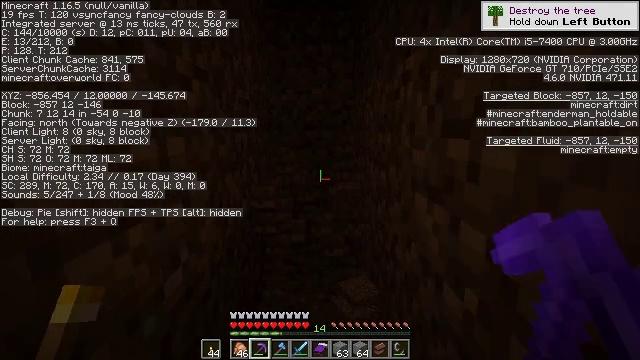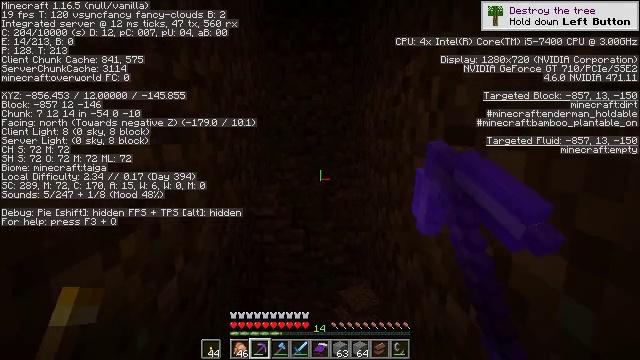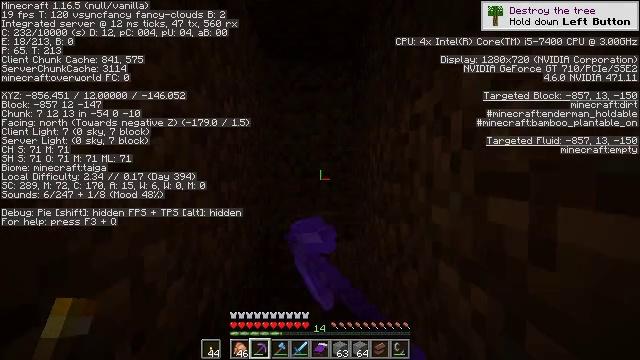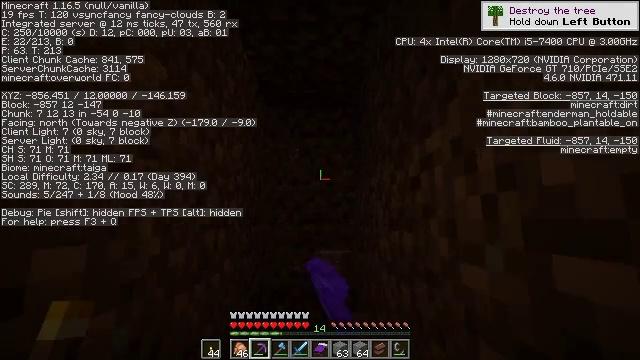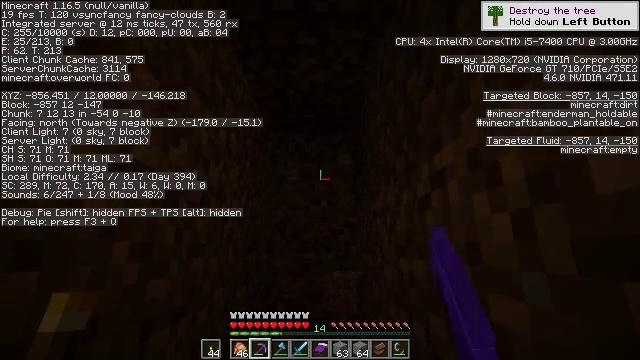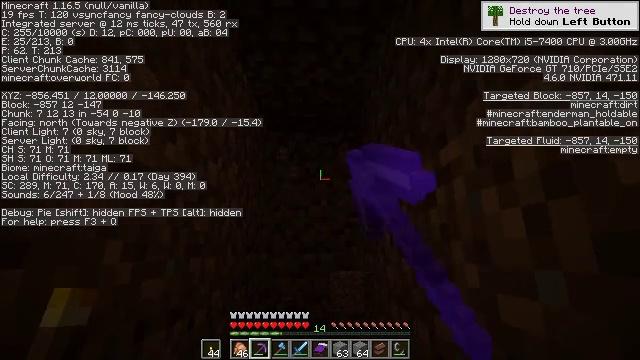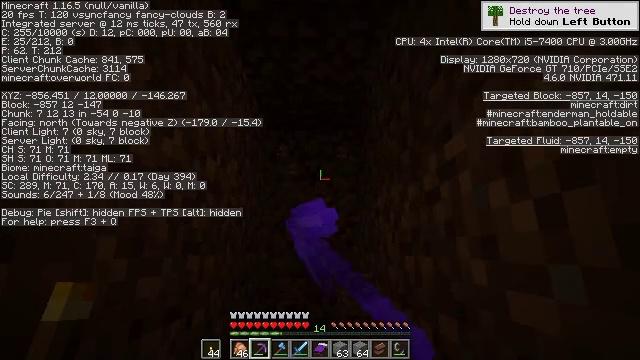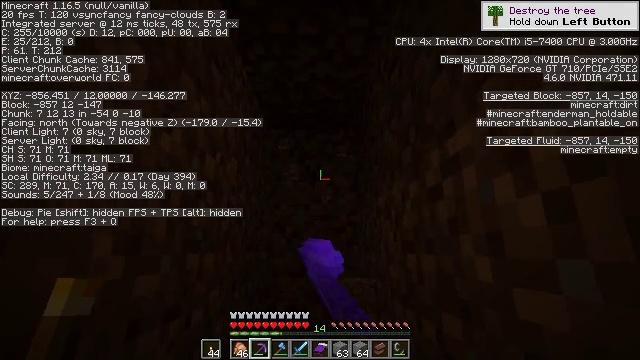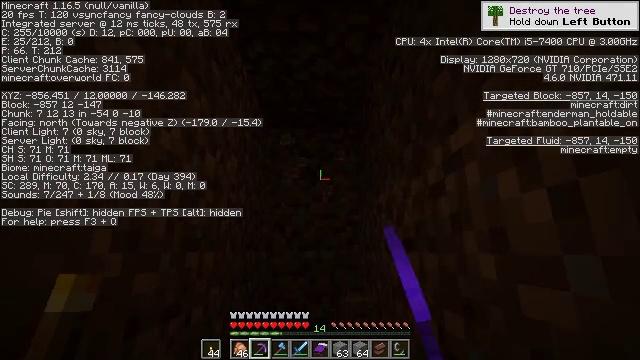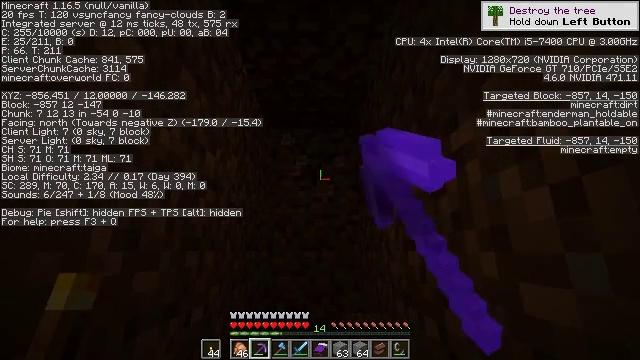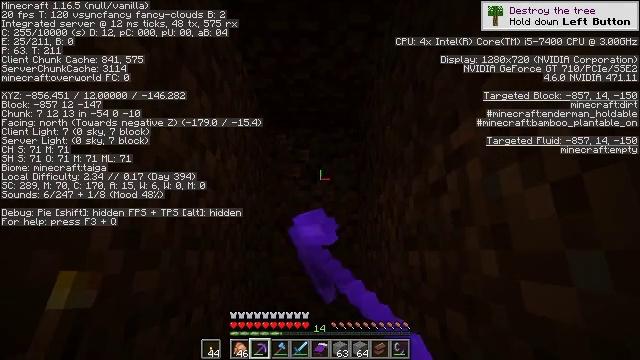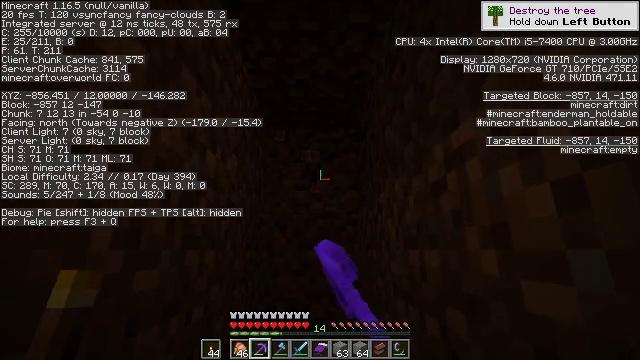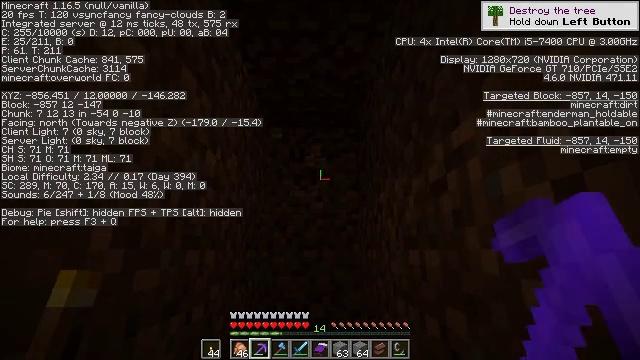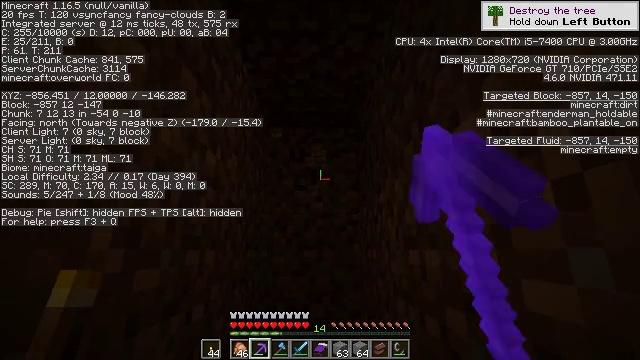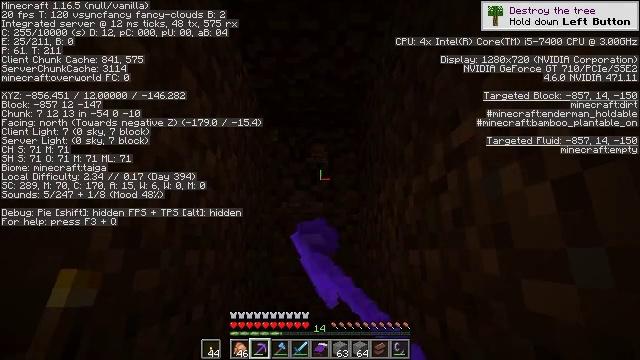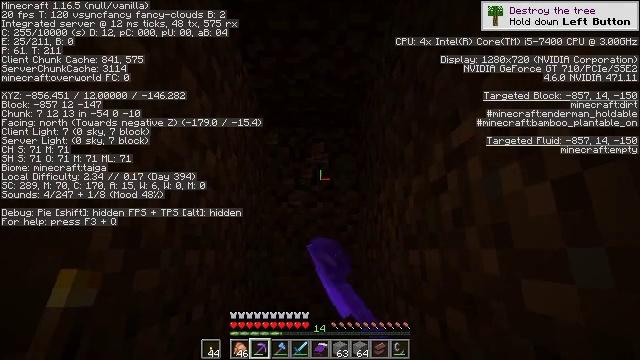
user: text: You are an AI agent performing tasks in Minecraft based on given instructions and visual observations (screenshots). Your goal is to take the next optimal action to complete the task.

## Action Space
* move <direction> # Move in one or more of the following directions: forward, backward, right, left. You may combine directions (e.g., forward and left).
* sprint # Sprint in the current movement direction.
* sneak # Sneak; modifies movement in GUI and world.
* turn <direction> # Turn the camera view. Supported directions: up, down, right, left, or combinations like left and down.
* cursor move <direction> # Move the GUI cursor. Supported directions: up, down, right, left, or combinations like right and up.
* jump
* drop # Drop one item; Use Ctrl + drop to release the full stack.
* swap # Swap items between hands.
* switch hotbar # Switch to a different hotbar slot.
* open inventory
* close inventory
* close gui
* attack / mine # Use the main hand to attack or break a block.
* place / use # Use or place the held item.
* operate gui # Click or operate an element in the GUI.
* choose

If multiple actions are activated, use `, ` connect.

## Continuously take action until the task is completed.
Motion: motion action
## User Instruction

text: Mine dirt from the ground.
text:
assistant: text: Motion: move forward, turn up, attack / mine
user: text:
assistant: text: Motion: move forward, turn up, attack / mine
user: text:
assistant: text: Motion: turn up, attack / mine
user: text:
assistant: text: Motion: turn up, attack / mine
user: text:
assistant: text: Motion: attack / mine
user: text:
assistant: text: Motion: attack / mine
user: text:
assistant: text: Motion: attack / mine
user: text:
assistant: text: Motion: attack / mine
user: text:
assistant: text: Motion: attack / mine
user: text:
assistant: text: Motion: attack / mine
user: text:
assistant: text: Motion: attack / mine
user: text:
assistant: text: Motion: attack / mine
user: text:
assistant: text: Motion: attack / mine
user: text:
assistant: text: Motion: attack / mine
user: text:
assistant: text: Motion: attack / mine
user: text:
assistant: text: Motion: attack / mine
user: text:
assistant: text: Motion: attack / mine
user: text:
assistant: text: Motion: attack / mine
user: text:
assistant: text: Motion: turn down, attack / mine
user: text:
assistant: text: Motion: turn down, attack / mine
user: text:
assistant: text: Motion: turn down, attack / mine
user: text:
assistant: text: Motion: turn down, attack / mine
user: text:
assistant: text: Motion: attack / mine
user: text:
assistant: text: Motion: attack / mine
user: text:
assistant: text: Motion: attack / mine
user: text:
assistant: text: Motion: attack / mine
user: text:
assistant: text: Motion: attack / mine
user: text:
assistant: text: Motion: attack / mine
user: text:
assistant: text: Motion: attack / mine
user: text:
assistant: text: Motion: attack / mine